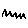
Label: zigzag